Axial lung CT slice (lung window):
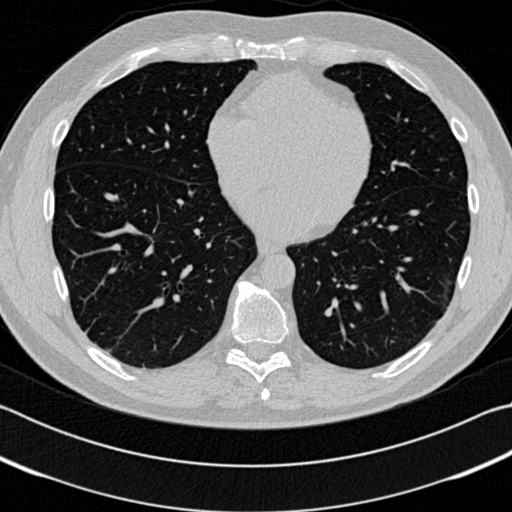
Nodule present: no